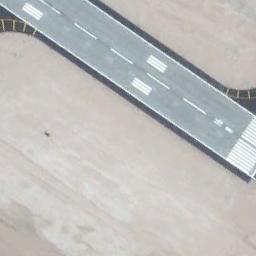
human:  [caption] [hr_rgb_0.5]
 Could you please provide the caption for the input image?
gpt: Next to the runway is a large area of ​​yellow bare ground with white short and thick markings on the runway .

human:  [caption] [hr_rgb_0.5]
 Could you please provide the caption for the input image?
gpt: The runway is on the bare land .

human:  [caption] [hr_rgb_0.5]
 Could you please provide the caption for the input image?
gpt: There is a large open space around the runway .

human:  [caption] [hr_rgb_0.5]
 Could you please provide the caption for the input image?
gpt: The runway goes through the open area and several touchdown zone markings and a threshold marking are on the runway .

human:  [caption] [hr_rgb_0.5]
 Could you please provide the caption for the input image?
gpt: There are white empty land beside the runway .